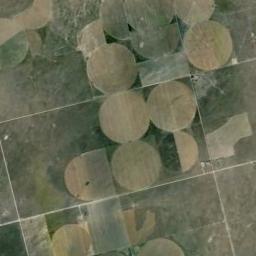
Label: circular_farmland